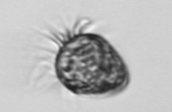
Label: Ciliophora